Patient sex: F
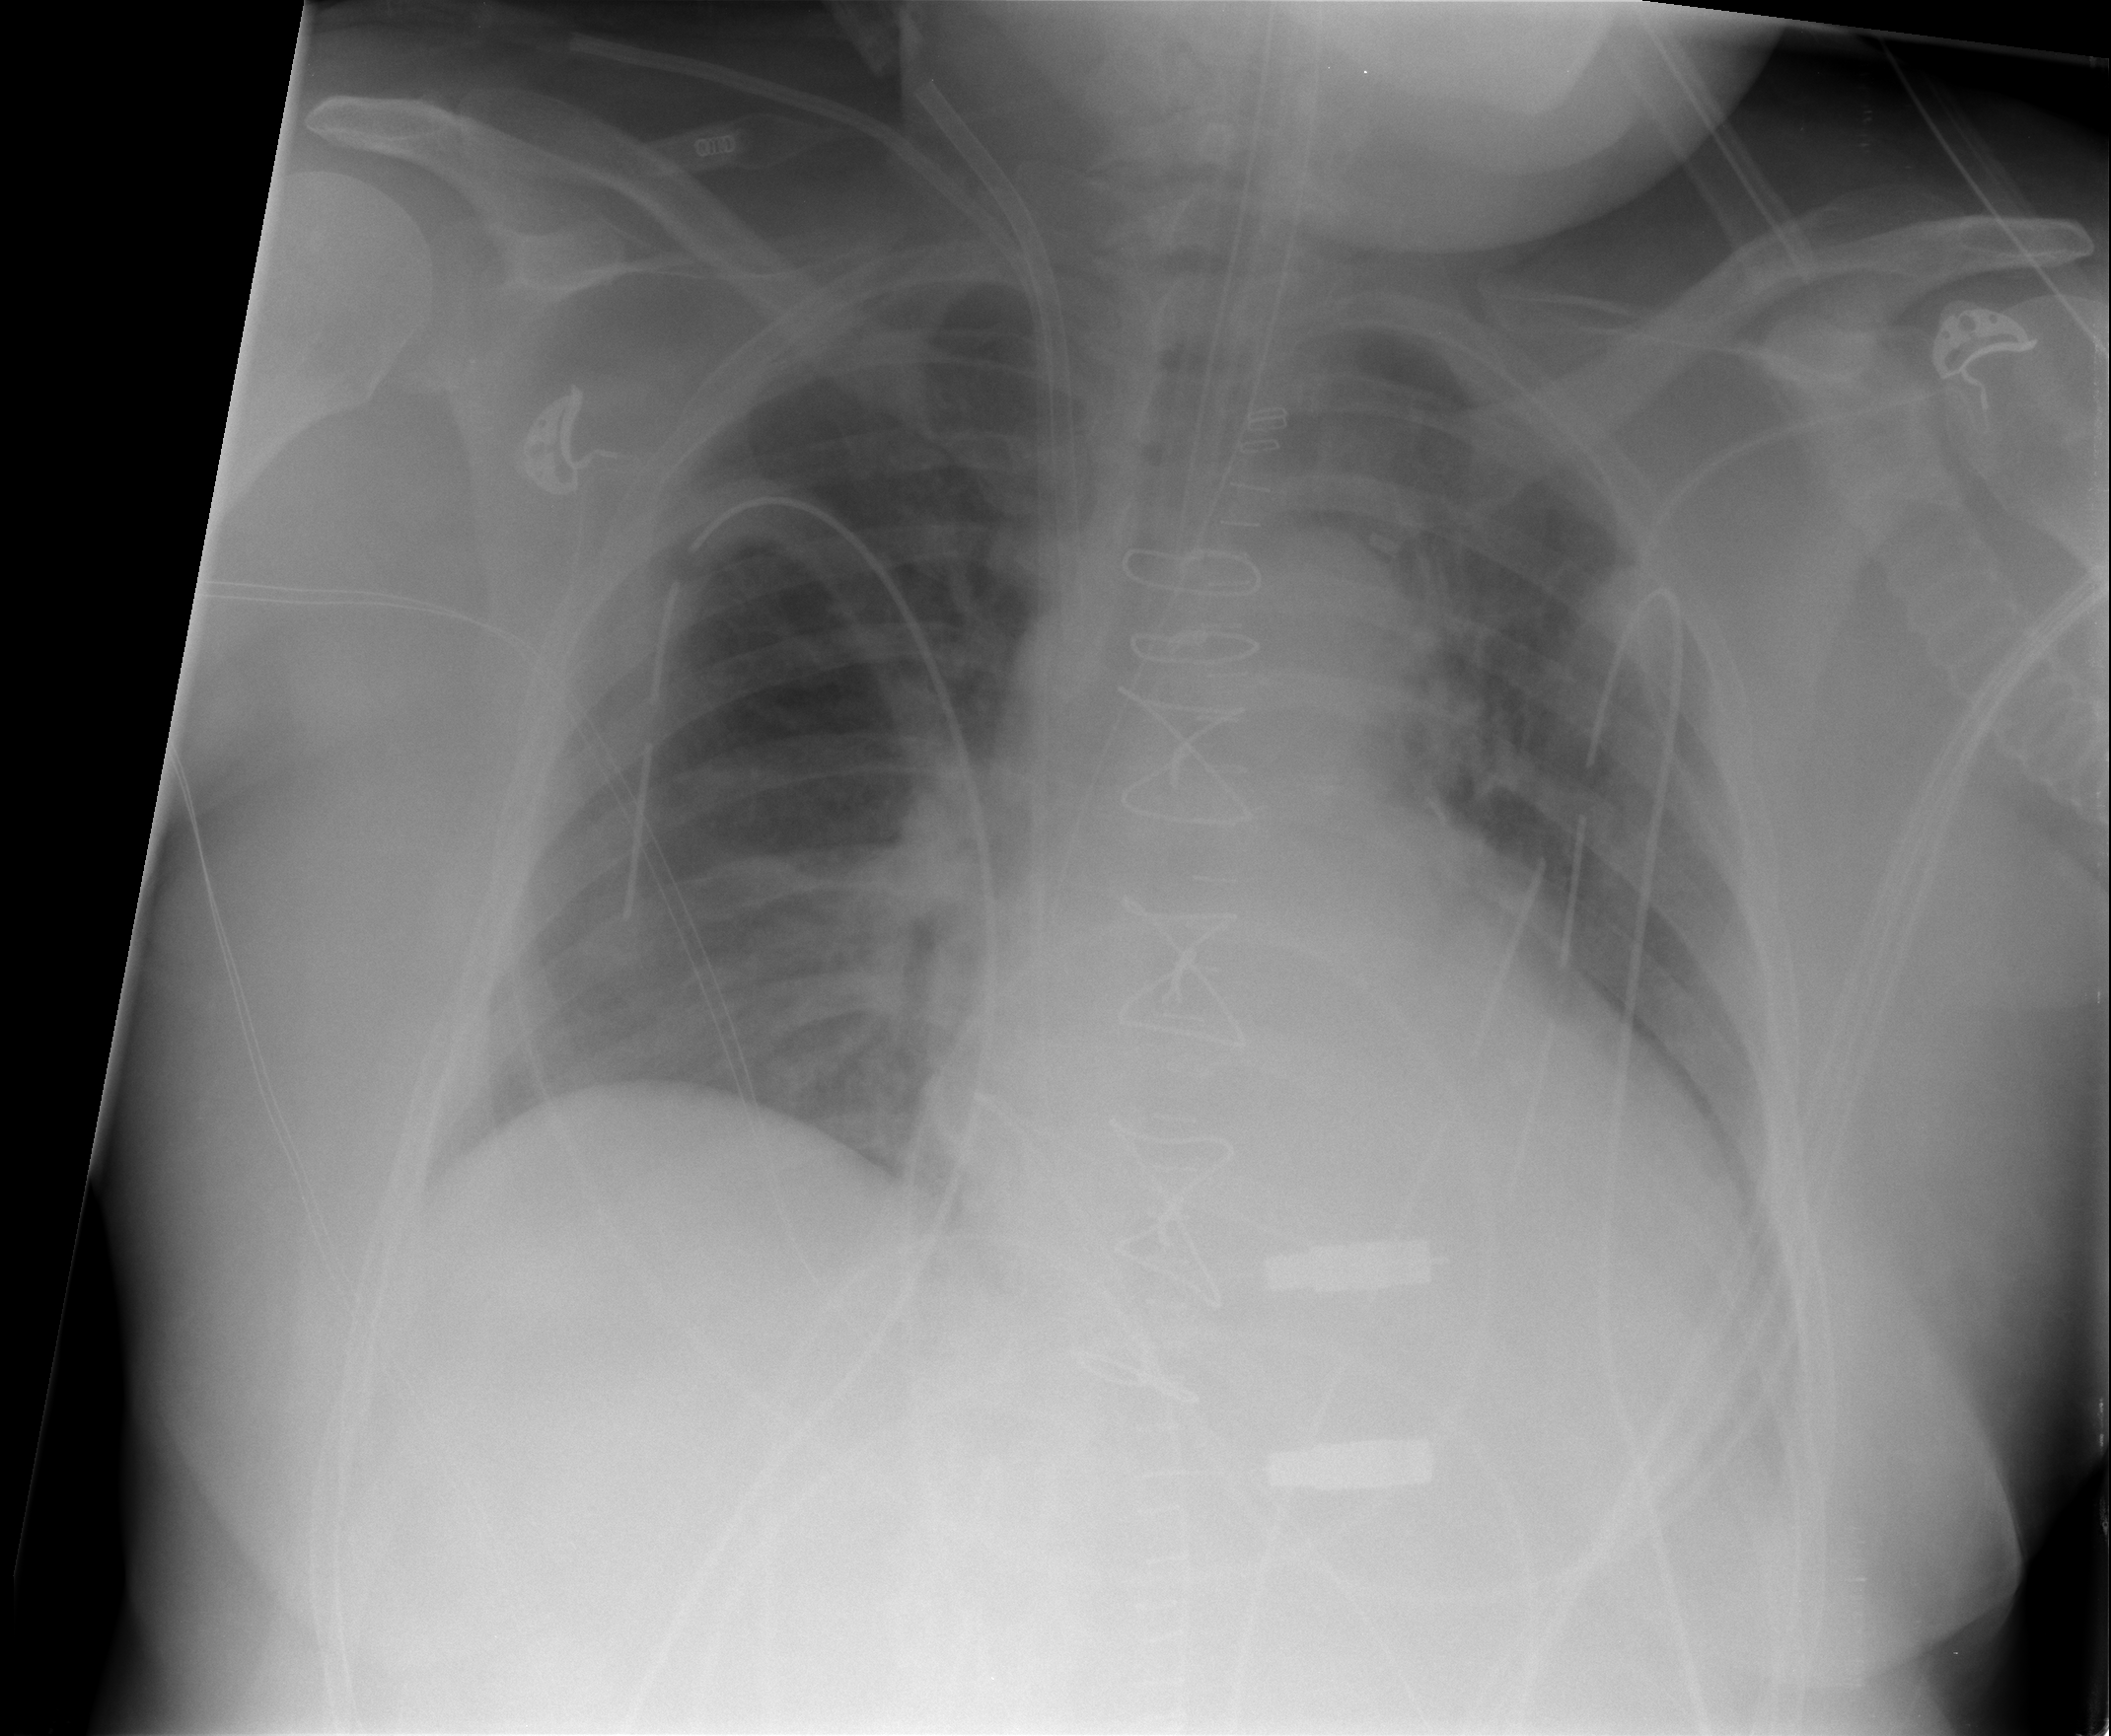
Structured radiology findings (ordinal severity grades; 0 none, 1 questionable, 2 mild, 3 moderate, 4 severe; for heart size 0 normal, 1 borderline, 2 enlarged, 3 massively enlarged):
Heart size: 0
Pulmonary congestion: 2
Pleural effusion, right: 0
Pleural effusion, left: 0
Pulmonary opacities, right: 1
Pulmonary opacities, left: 1
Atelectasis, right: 1
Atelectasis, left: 1